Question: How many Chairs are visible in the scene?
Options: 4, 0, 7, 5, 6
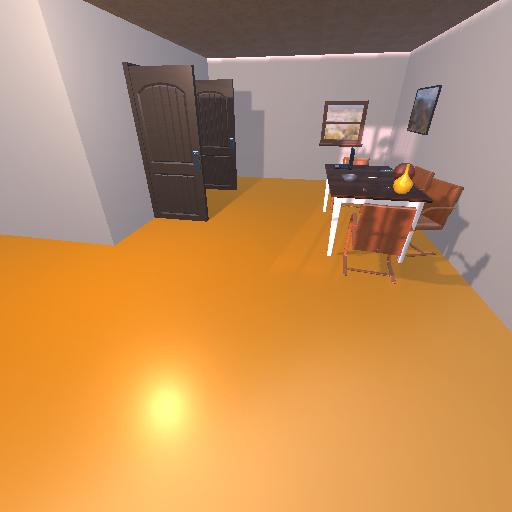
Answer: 4